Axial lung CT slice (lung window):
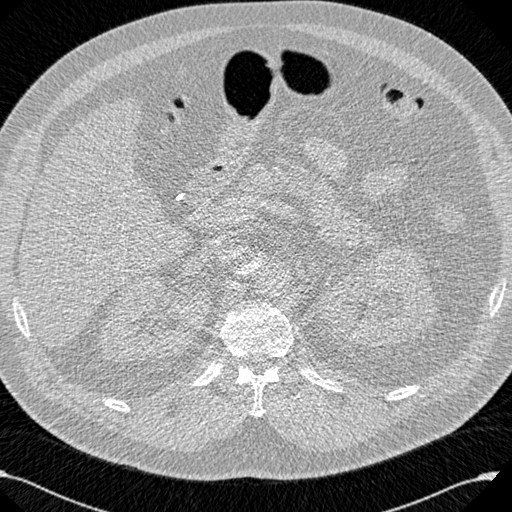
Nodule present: no